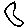
Label: moon